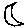
Label: moon